Question: I try to retrieve somethingclass2 class retrieving in an iframe tag with jQuery:

this code does not work for me:
'''
$("document").ready(function () {
console.log($('iframe html body .somethingclass1 .somethingclass2'));
});
'''
thanks
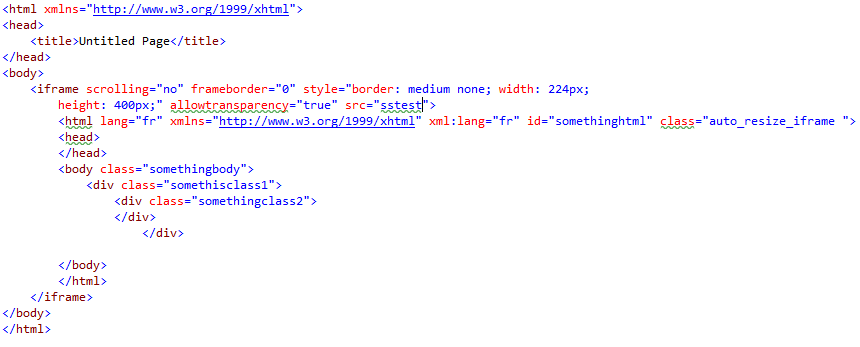
Answer: Because your JS code and HTML code don't seem to correlate, this is only a guess but... is your iframe content coming from another domain?
If so, you can't get to the elements inside it. At least not without breaking browser security. If you could, it'd be an enormous security hole.
However, if the iframe content is from the <URL> as the containing page, you can do
'''
$("iframe.someiframe").contents().find("div.foo")
'''